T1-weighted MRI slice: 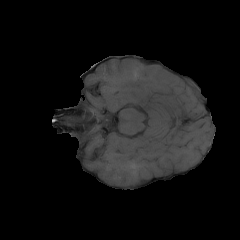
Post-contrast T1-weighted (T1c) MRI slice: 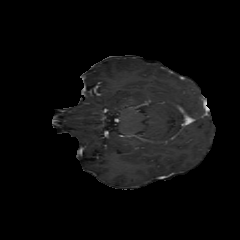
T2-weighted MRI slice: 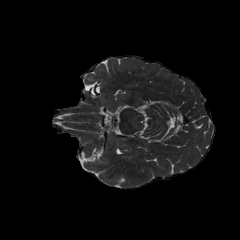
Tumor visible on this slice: no